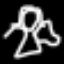
Label: angel